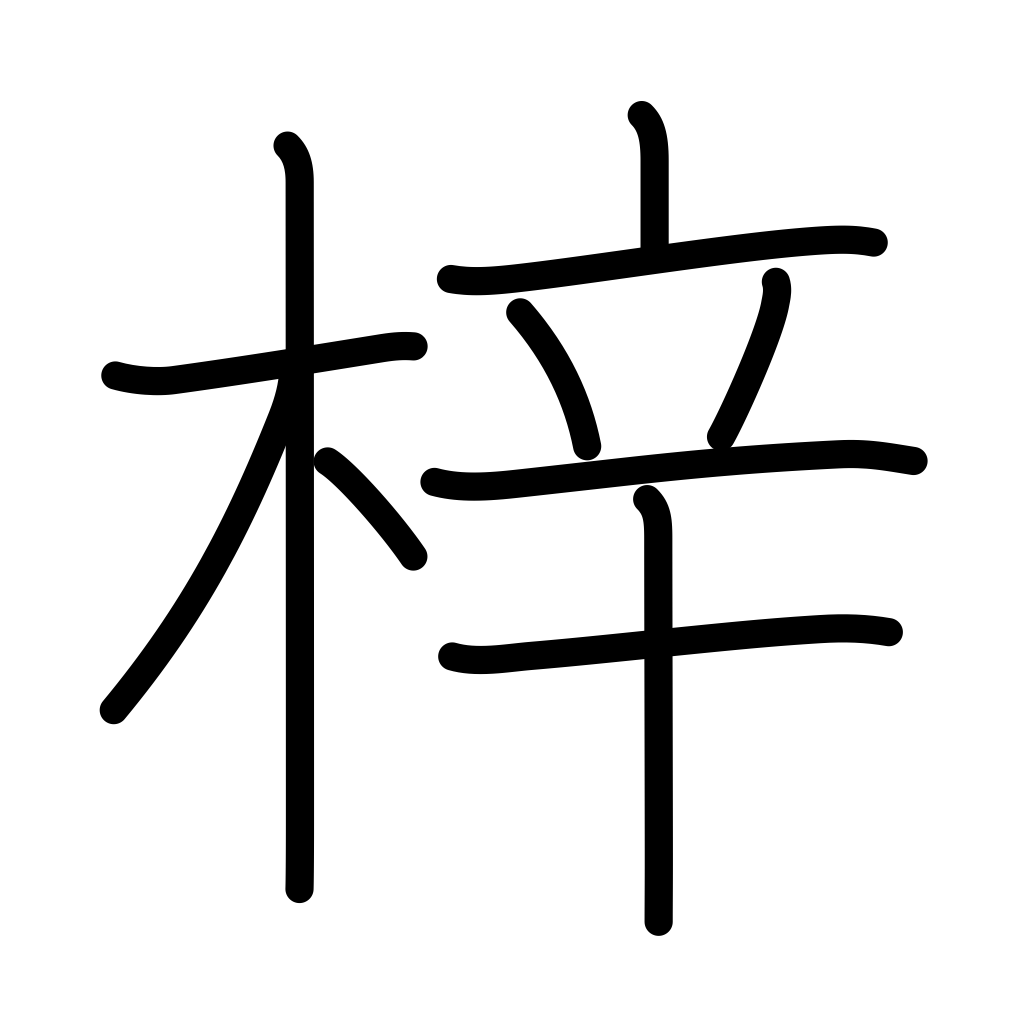
Meaning: catalpa tree, woodblock printing